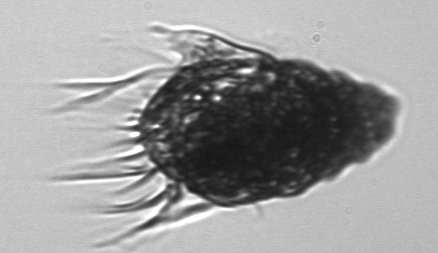
Label: Laboea_strobila